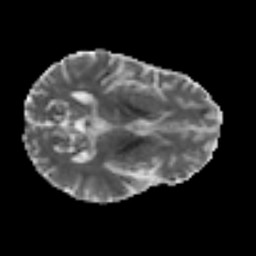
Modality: MD
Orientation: axial
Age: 47
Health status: ill
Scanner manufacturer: philips
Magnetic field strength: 3 T
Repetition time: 9 s
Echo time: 0.127 s